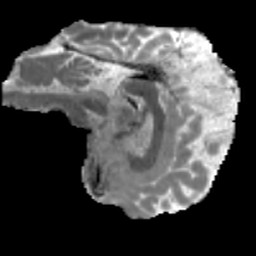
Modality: MD
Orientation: sagittal
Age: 24
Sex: female
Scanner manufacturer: siemens
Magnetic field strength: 3 T
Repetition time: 3.5 s
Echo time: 0.086 s